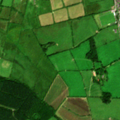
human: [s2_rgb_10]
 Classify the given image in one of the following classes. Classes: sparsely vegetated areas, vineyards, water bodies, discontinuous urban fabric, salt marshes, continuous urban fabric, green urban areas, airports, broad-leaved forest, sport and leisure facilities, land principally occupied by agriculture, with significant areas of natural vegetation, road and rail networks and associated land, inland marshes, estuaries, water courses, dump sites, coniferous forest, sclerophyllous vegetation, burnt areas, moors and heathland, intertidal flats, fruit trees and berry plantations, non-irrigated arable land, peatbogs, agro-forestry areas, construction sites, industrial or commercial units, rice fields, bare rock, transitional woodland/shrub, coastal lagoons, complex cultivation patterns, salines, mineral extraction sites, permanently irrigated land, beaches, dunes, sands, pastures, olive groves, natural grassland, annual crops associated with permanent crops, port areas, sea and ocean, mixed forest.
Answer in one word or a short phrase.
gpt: pastures, coniferous forest